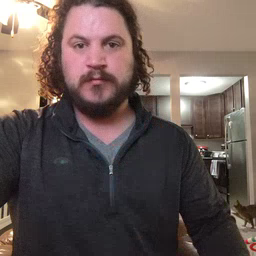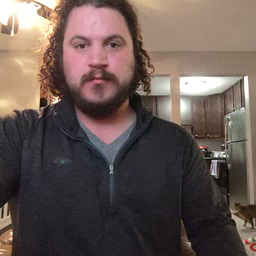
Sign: mouse